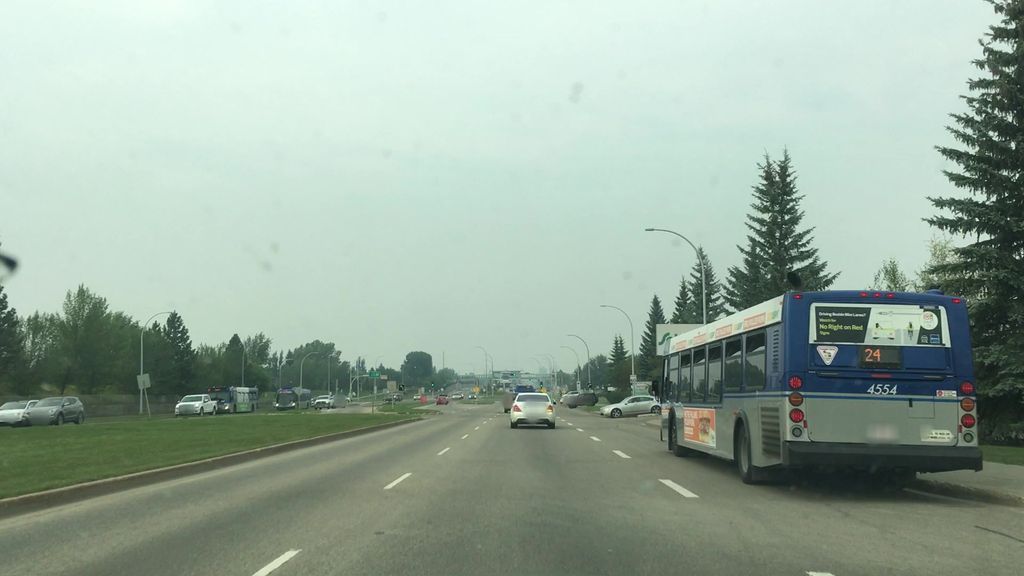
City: edmonton